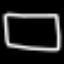
Label: square